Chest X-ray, PA view. Patient: 29 years old, sex M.
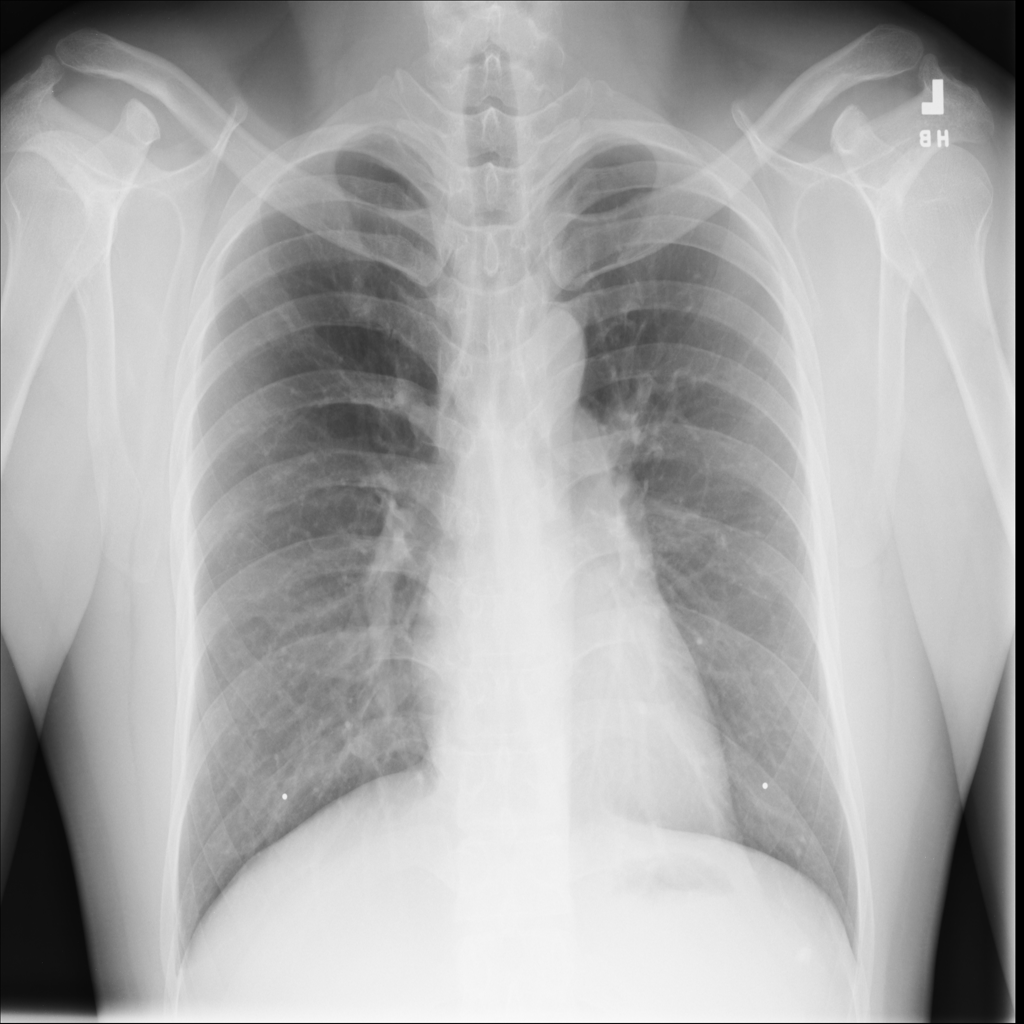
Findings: Nodule